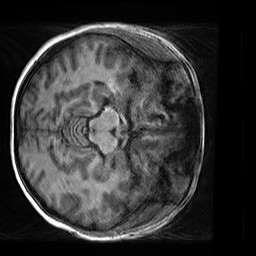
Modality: T1w
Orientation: axial
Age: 25
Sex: female
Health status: healthy
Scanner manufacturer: siemens
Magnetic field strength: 3 T
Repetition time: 2.5 s
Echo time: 0.00299 s